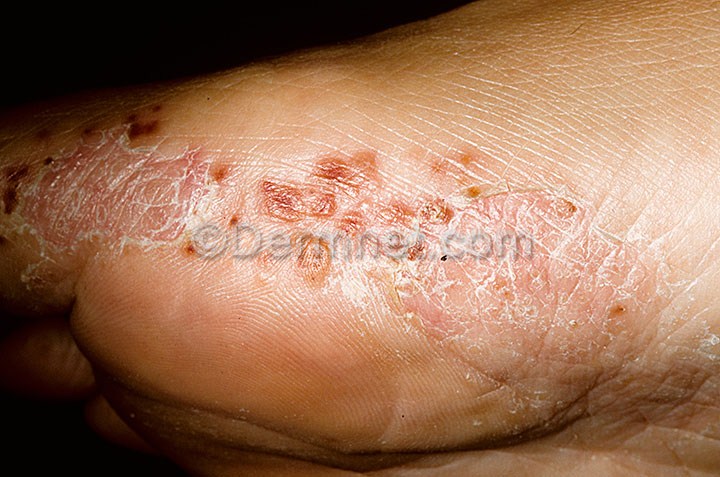
Disease: Eczema Photos